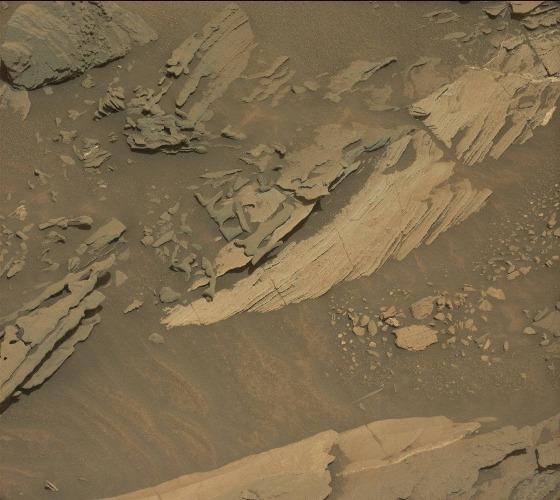
Terrain classes present: Bedrock, Gravel / Sand / Soil, Rock